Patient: sex M, age 50
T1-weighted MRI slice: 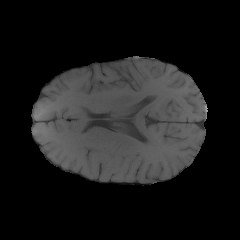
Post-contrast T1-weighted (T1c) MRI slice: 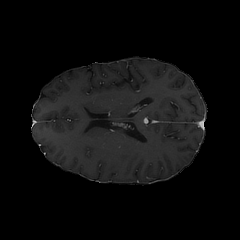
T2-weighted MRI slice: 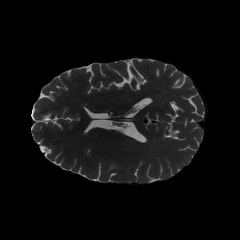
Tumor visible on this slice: yes
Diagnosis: Glioblastoma, IDH-wildtype
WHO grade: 4